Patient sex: F
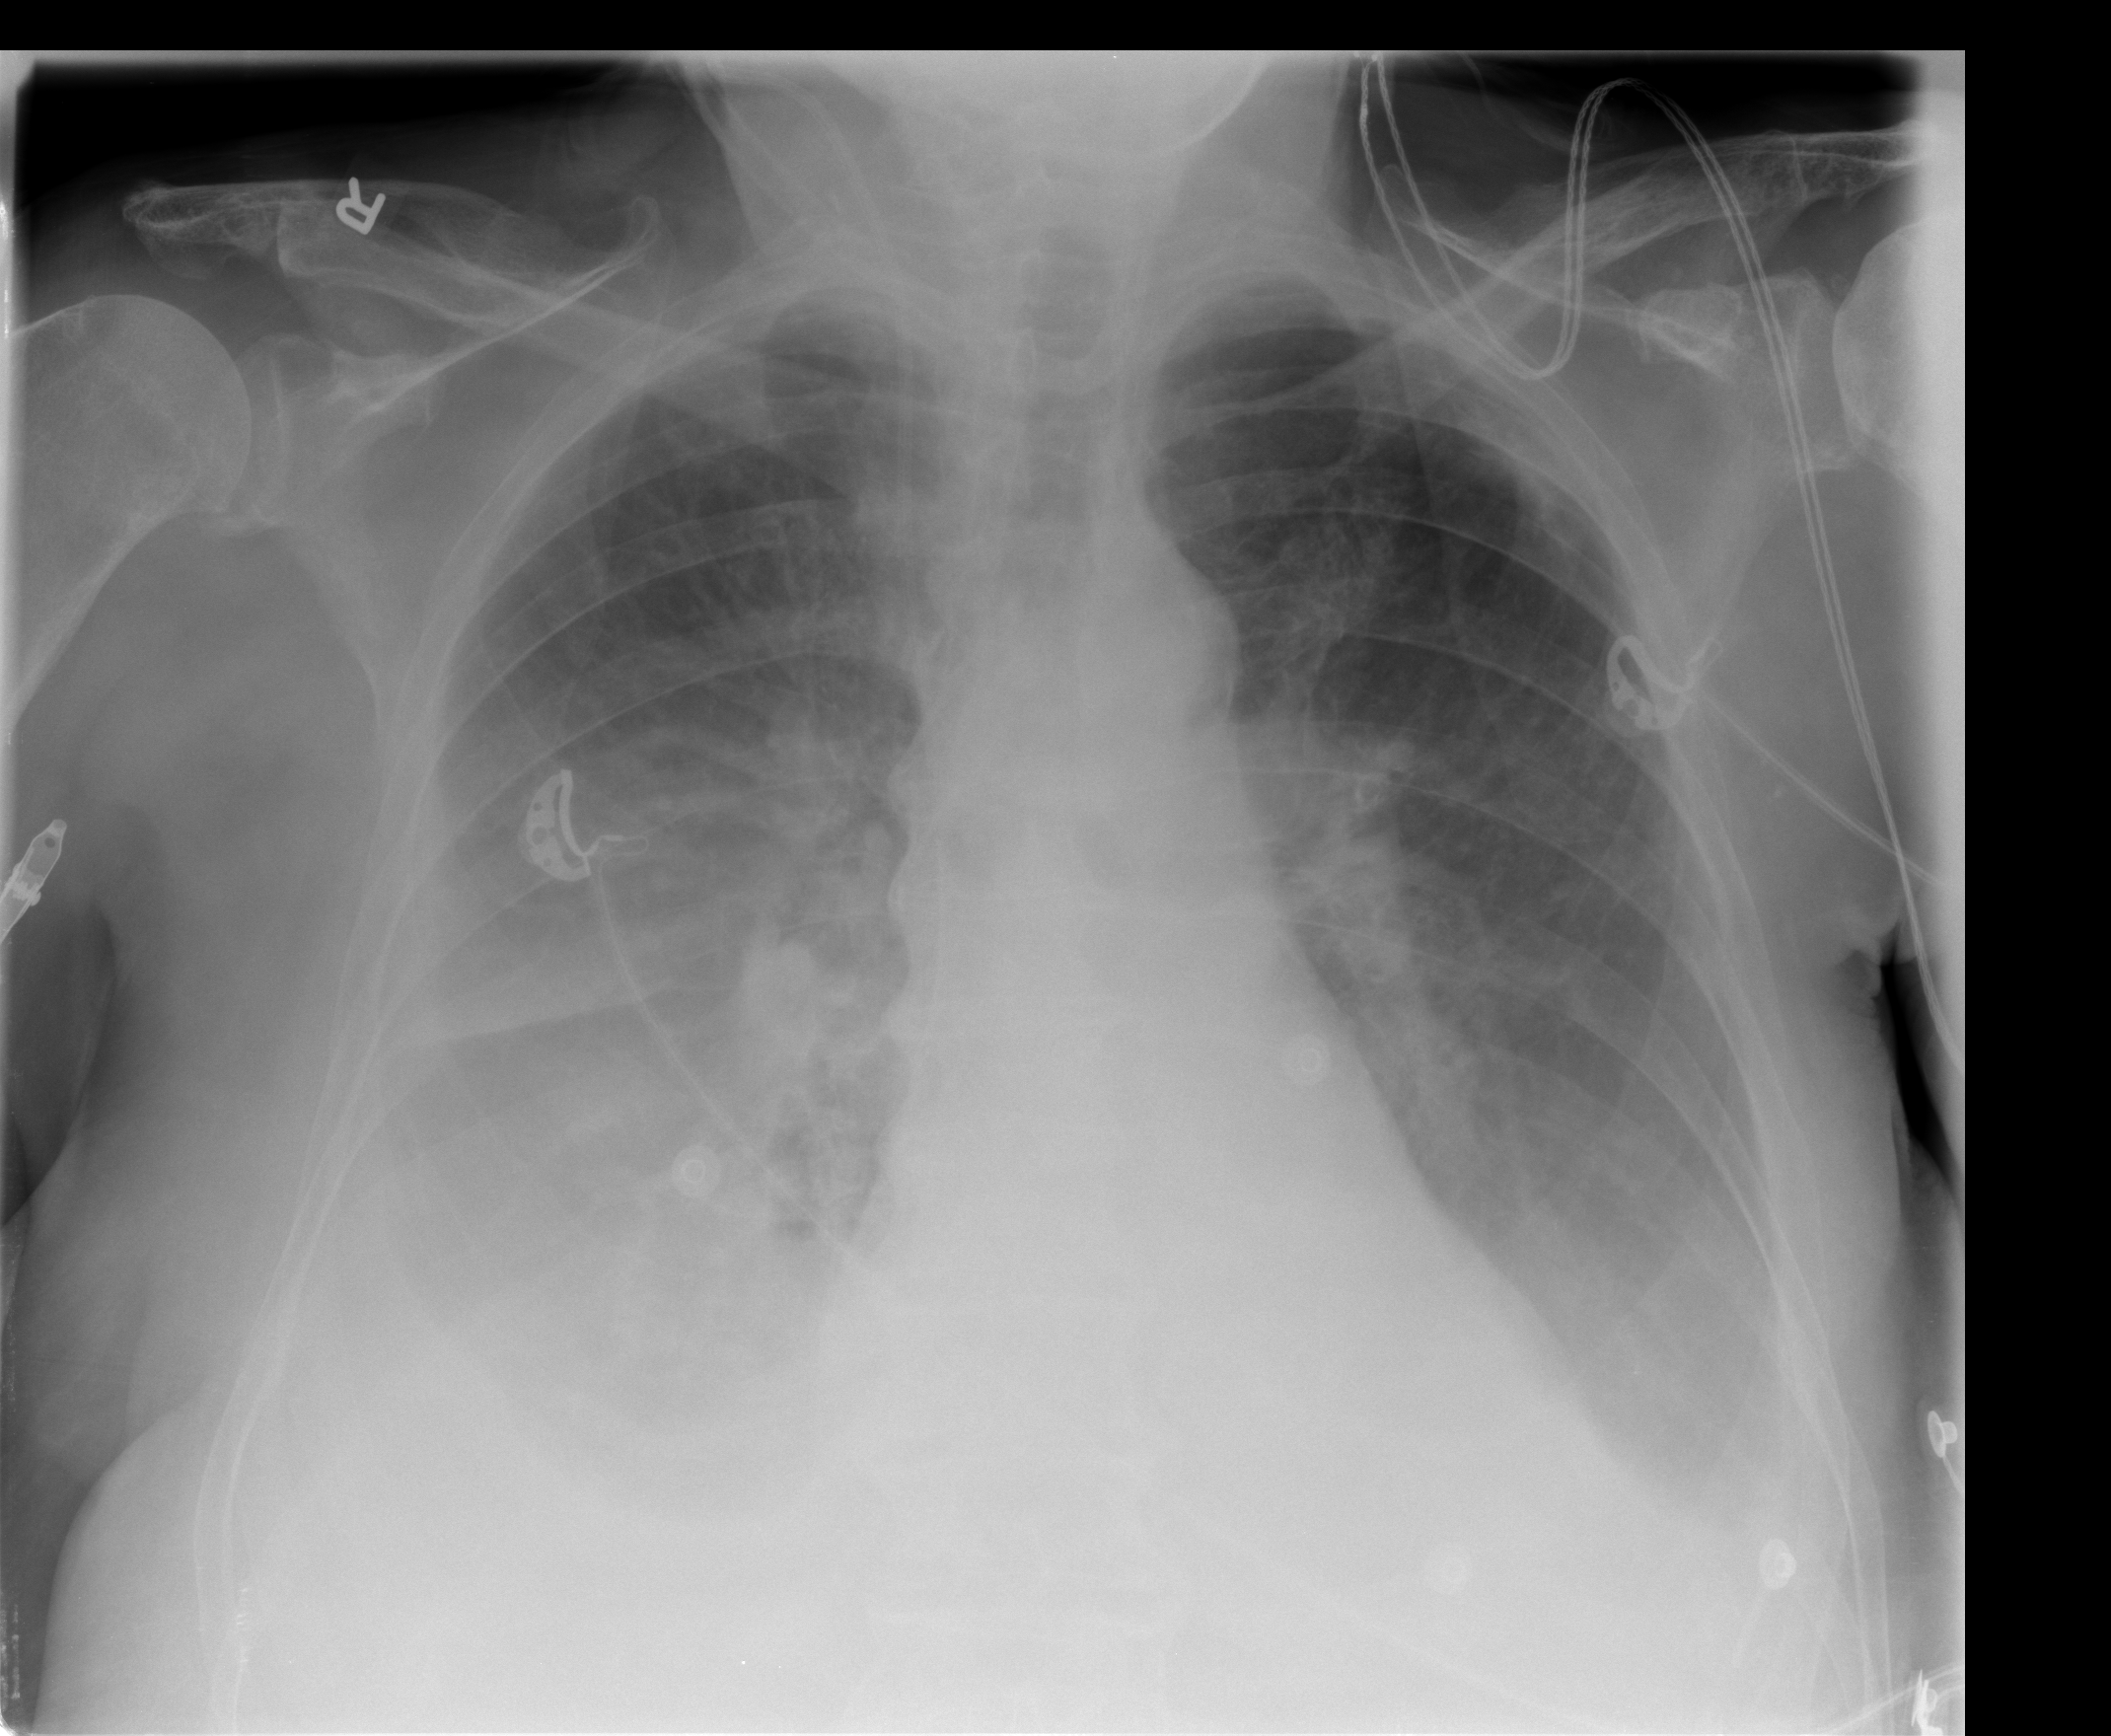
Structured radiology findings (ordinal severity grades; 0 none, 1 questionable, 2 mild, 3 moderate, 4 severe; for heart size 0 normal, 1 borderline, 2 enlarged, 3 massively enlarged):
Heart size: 0
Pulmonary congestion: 2
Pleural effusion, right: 3
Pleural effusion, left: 2
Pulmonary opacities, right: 2
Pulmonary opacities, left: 0
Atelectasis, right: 3
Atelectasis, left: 2